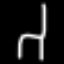
Label: chair